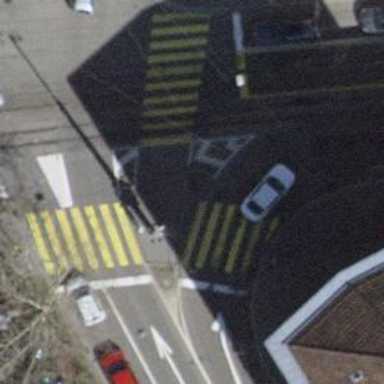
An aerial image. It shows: Asphalt footway with marked zebra crossing. The crossing includes island.